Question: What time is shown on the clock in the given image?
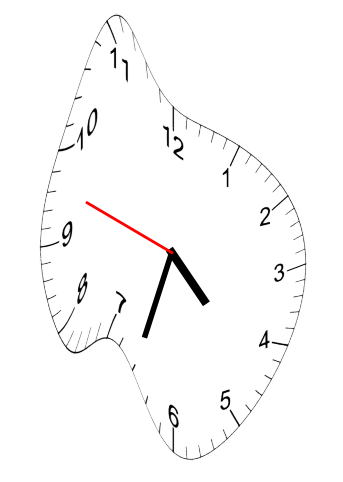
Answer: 04:32:48